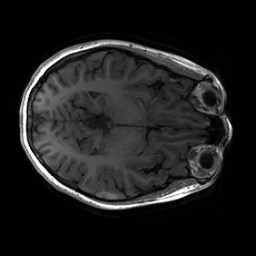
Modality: T1w
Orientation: axial
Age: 23
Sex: female